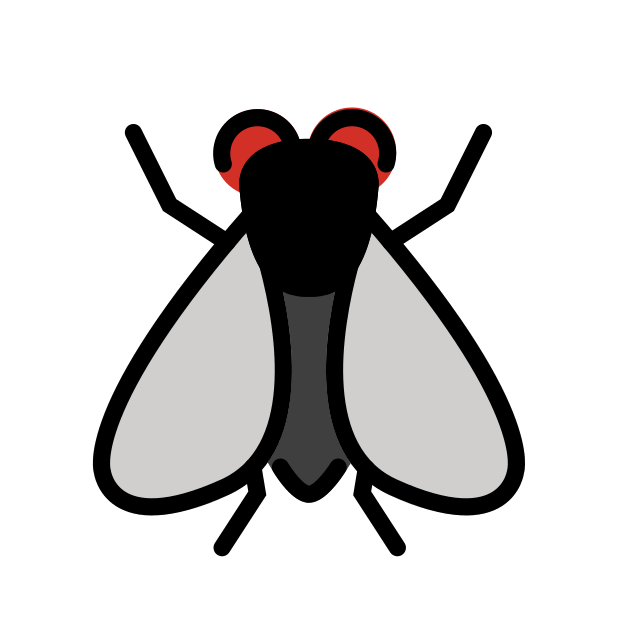
fly